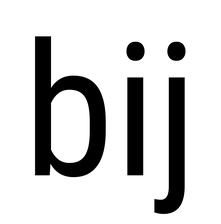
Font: Roboto_Condensed_Regular